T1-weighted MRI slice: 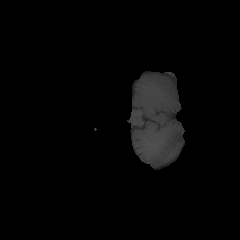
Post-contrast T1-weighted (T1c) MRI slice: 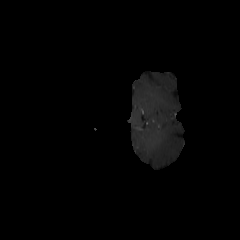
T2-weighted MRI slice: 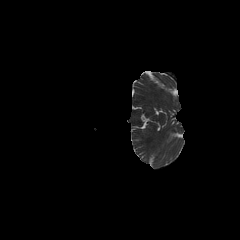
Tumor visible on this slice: no